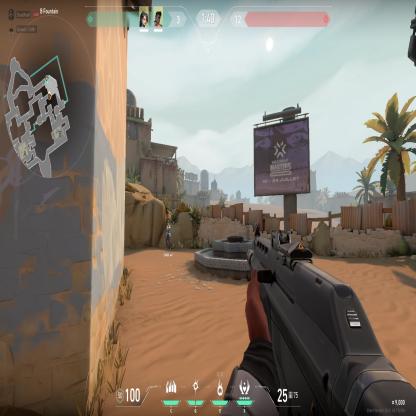
Label: teammate